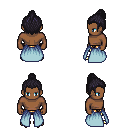
a pixel art fantasy rpg character, male body template, human, dark skin, overskirt, gold greaves, raven short topknot hairstyle, gold boots, four views (front, back, left, right), 2x2 character sprite sheet, small pixel art, hard edges, no anti-aliasing